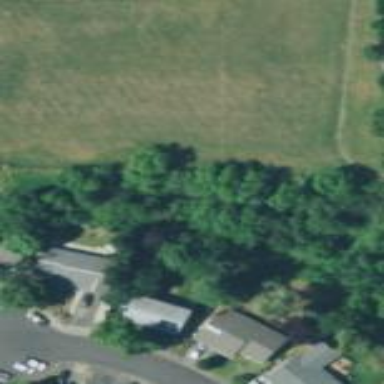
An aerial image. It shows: Woodland area covered with trees.